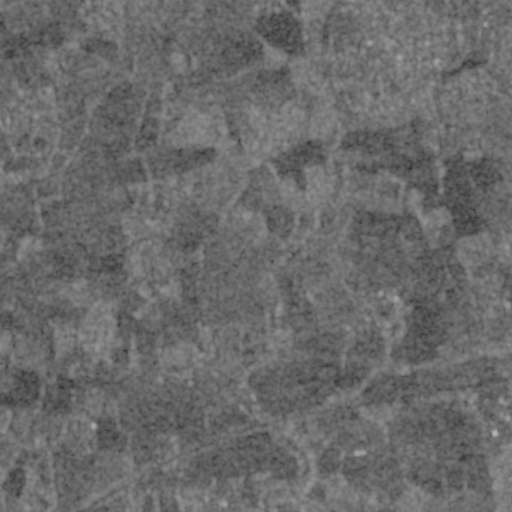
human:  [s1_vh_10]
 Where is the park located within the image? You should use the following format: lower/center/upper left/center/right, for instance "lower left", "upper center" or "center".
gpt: The park is located in the upper right of the image.
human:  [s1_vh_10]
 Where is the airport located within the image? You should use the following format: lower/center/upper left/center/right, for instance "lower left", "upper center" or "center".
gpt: There is no airport in the image.

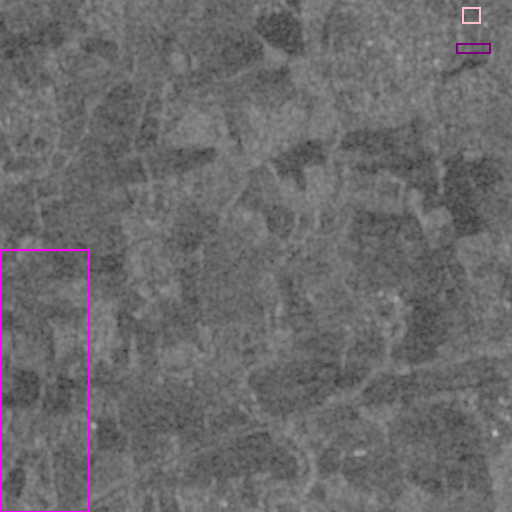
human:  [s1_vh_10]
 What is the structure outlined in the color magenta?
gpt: The structure outlined in magenta is a crop field.
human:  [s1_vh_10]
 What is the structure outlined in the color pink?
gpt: The structure outlined in pink is a park.
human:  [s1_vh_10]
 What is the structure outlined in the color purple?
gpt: The structure outlined in purple is a parking lot.
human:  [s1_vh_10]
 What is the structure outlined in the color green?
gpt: There is no green outline.